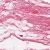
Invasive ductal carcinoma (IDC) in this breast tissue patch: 0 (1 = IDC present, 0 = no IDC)